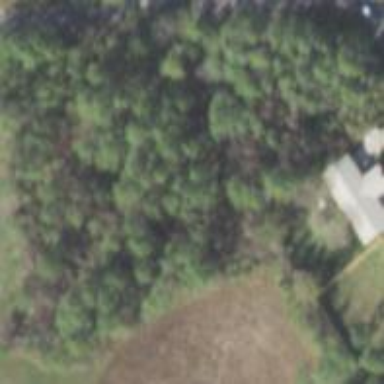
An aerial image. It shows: Mixed woodland area with various types of leaves.